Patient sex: M
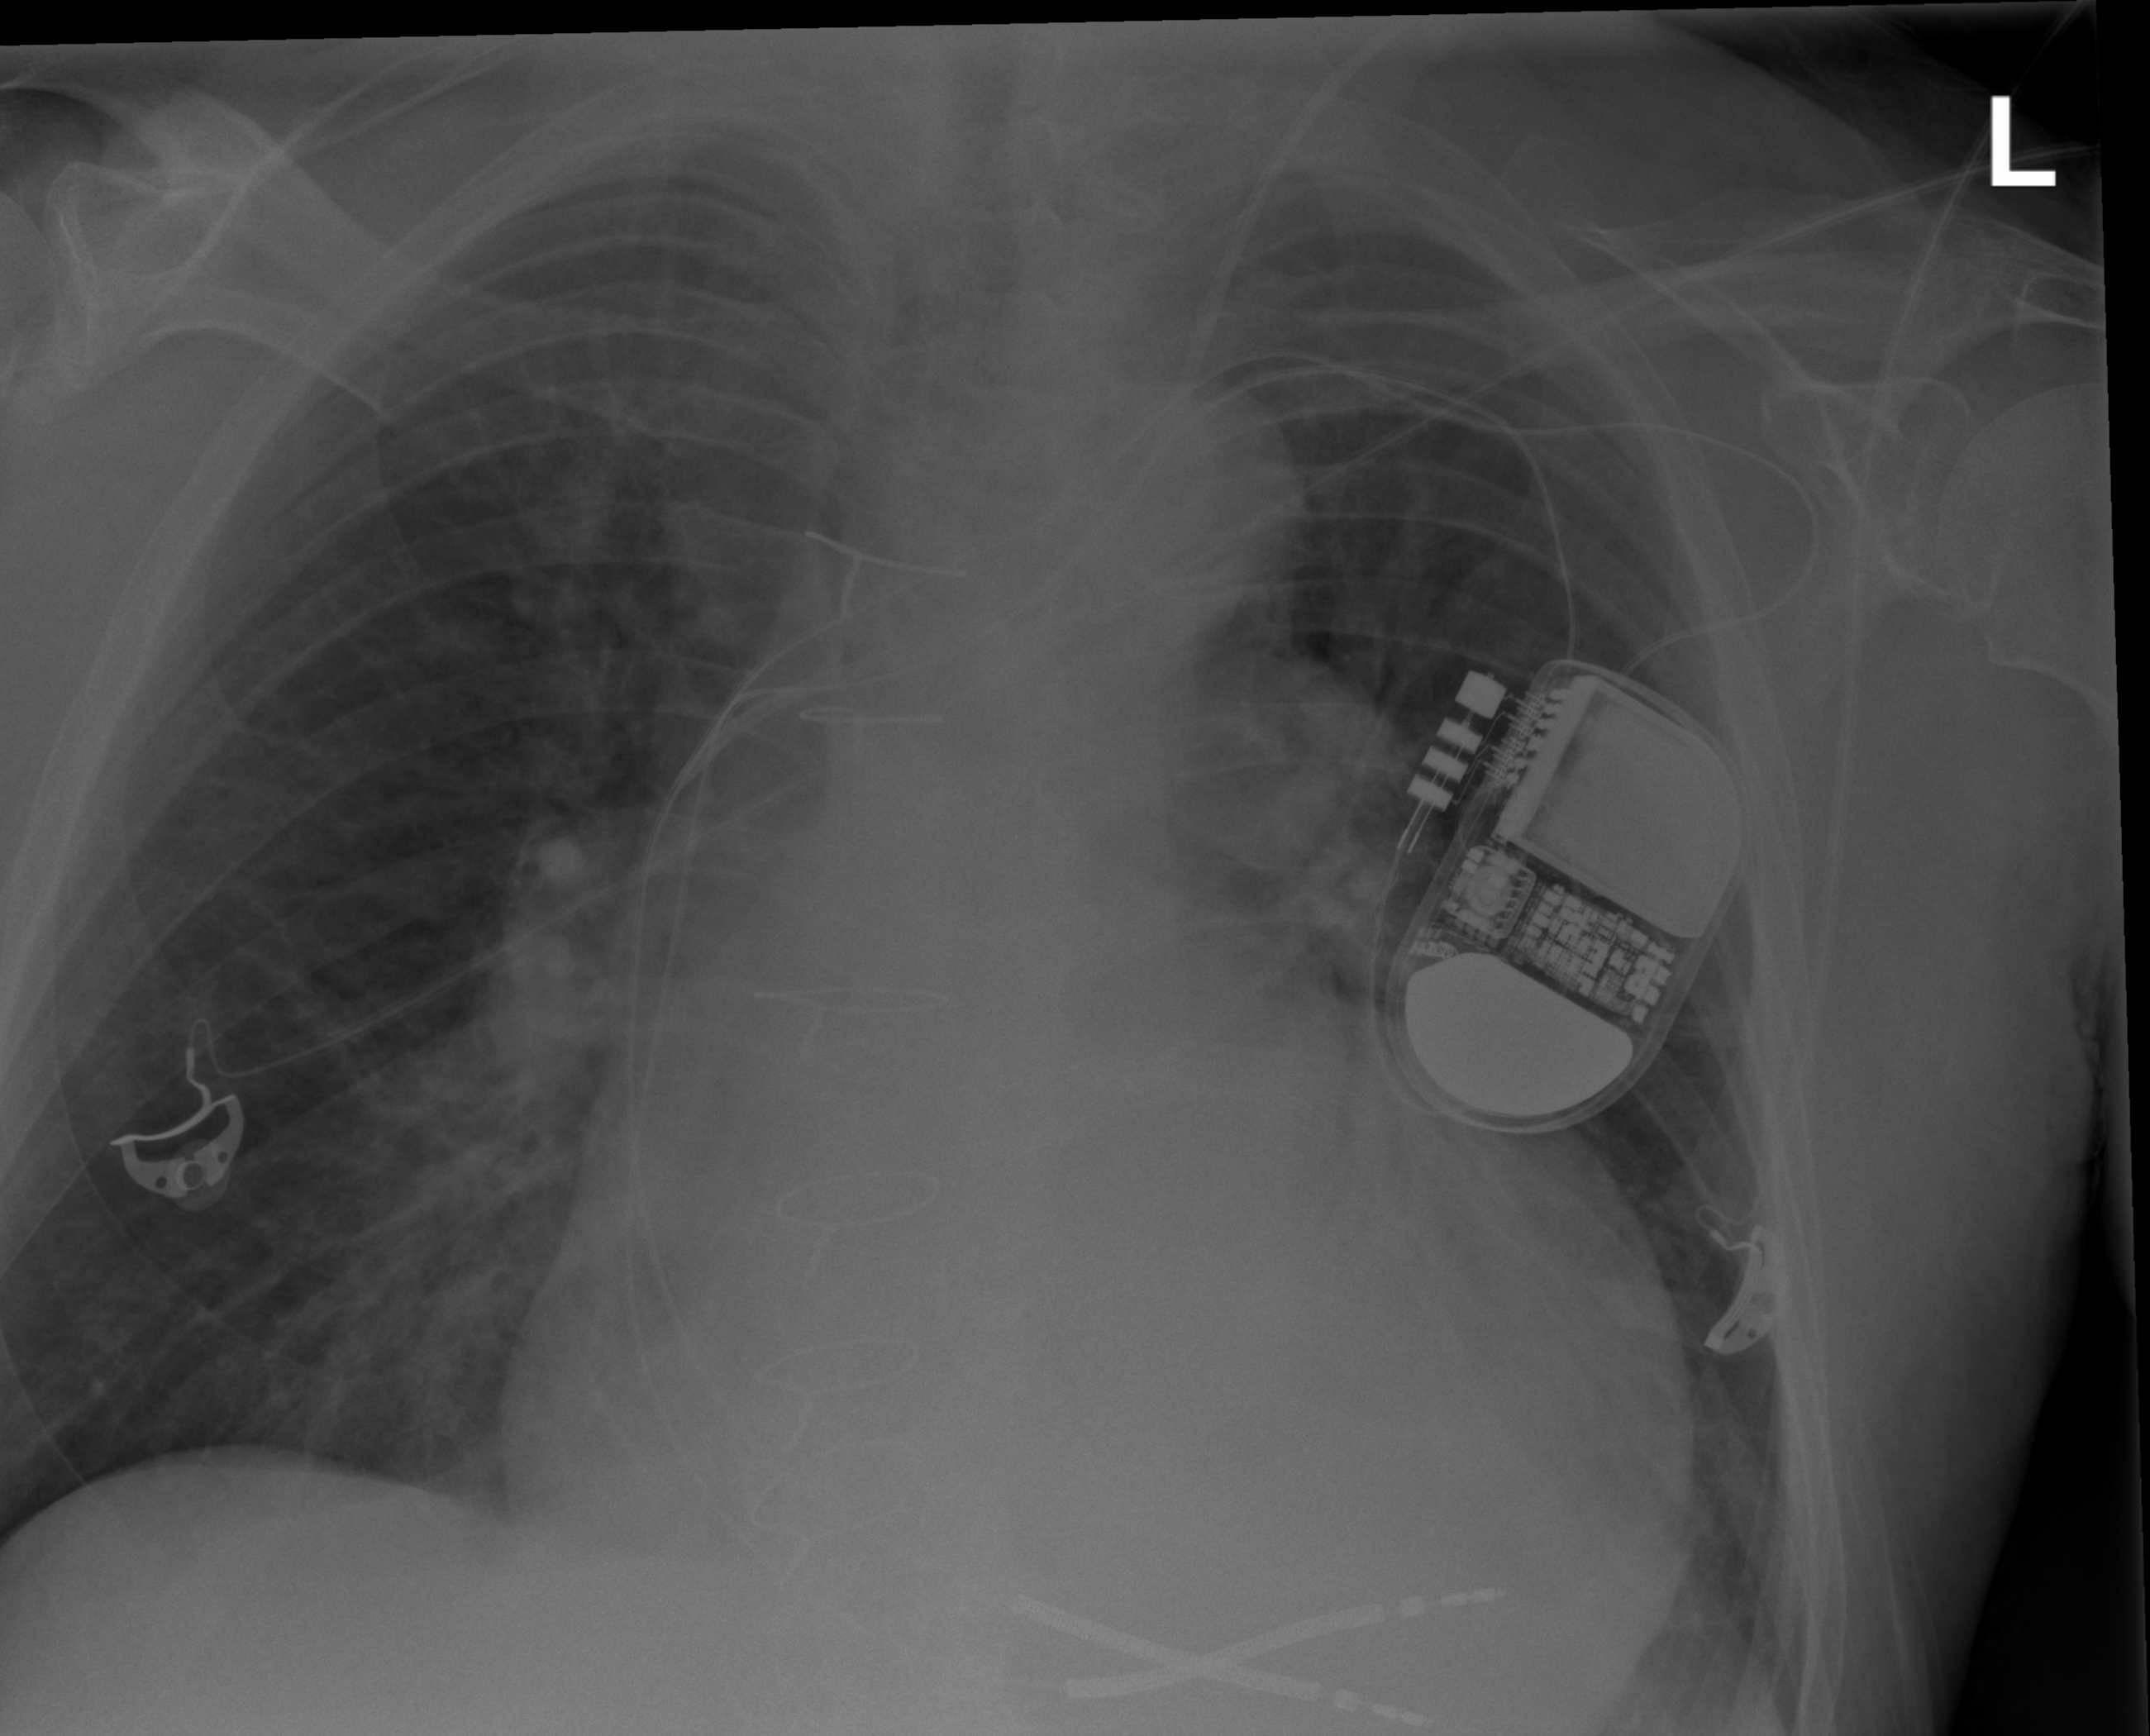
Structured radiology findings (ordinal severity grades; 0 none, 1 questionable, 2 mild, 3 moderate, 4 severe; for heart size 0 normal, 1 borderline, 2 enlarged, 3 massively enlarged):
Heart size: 3
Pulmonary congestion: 2
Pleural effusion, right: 0
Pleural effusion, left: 0
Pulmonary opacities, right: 1
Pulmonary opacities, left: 1
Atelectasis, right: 2
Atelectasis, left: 2